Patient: sex F, age 67
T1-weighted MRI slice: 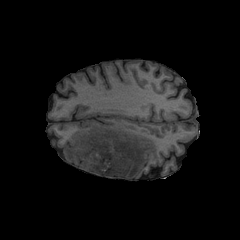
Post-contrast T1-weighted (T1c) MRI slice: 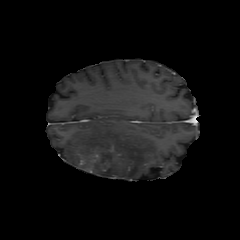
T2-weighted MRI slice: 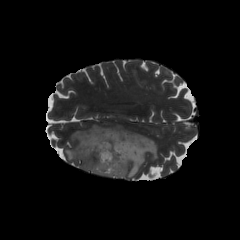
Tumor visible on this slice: yes
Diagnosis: Astrocytoma, IDH-mutant
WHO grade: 4